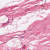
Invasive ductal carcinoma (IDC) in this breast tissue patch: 0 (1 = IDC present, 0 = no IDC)